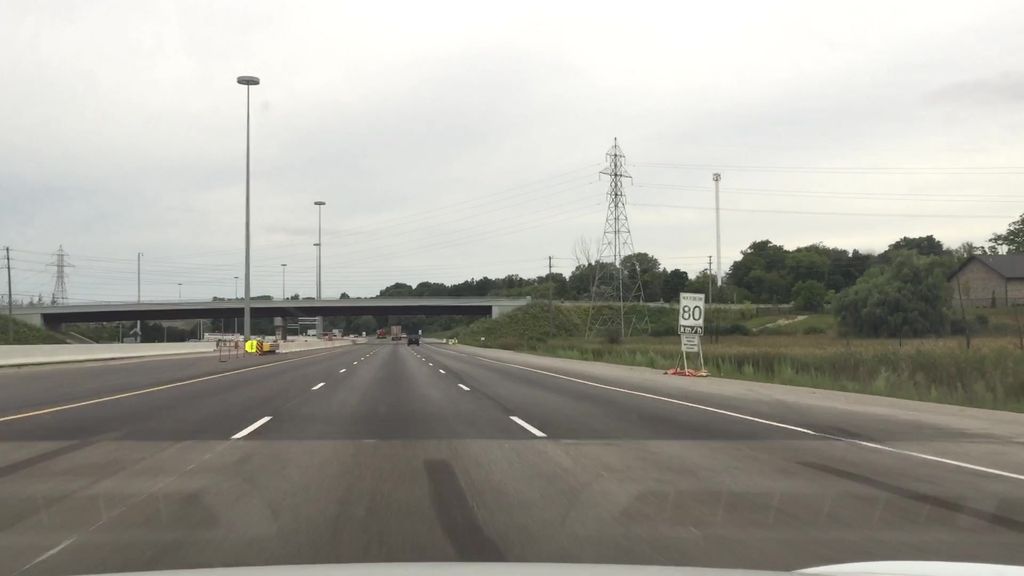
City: kitchener-waterloo